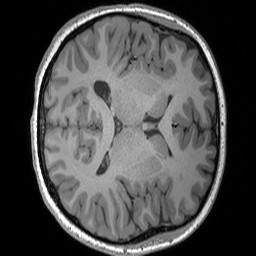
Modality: T1w
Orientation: axial
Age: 18
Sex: female
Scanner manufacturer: siemens
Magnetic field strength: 3 T
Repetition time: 1.9 s
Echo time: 0.00302 s